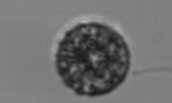
Label: Vicicitus_globosus